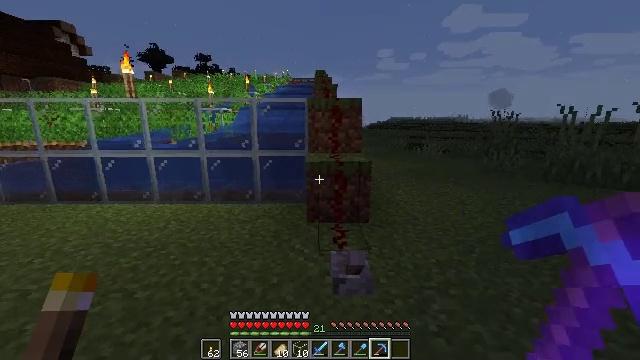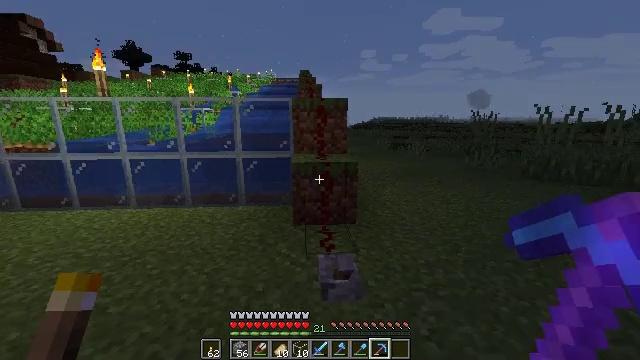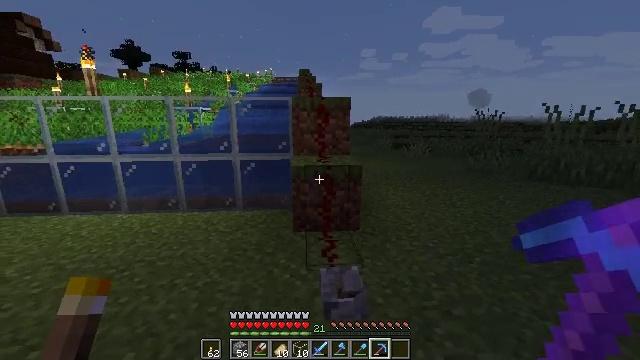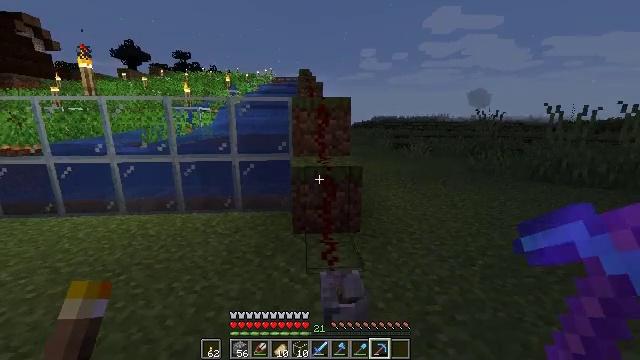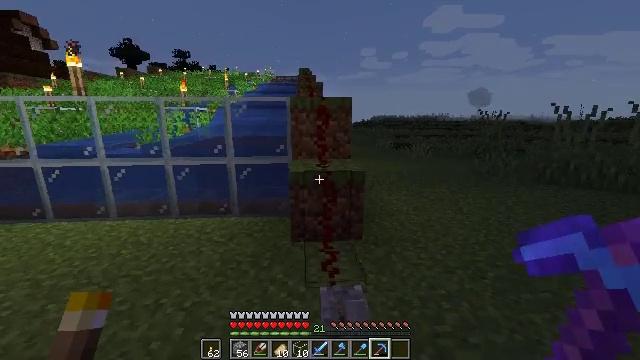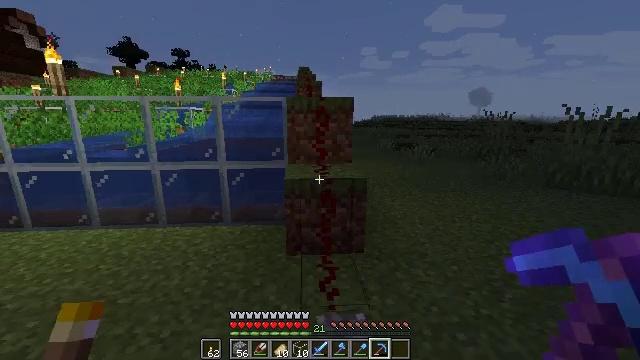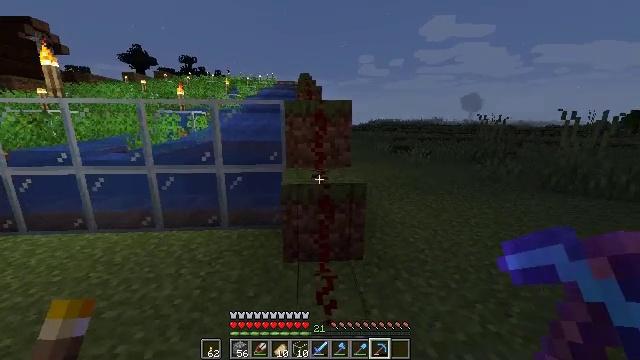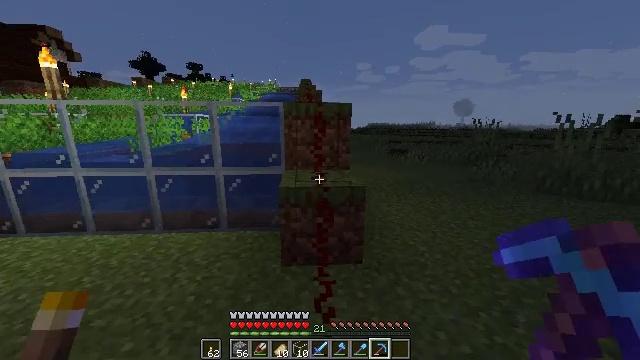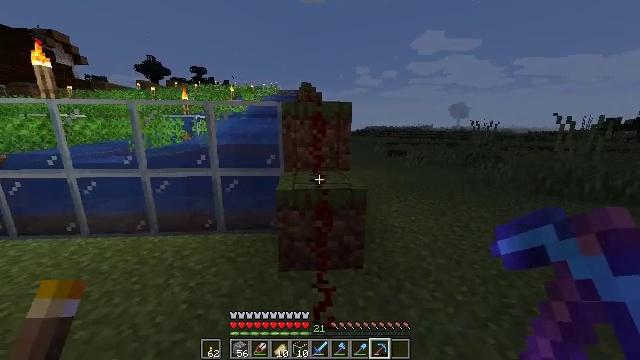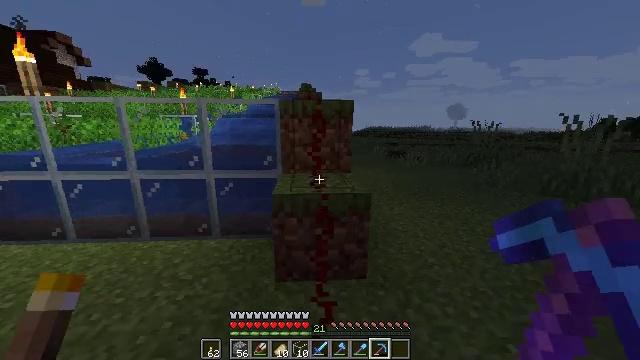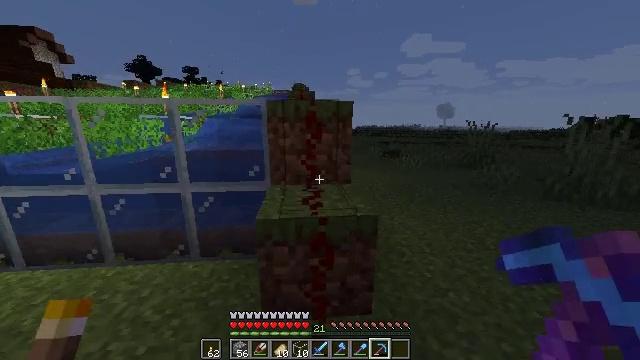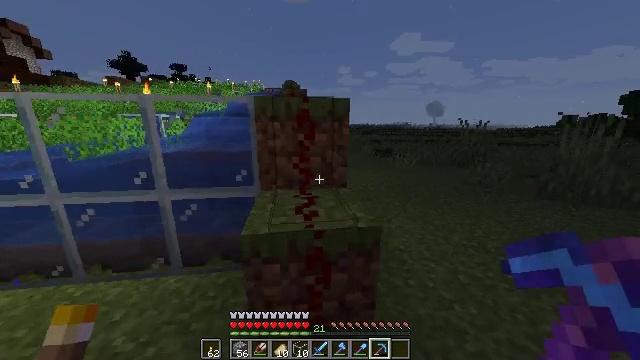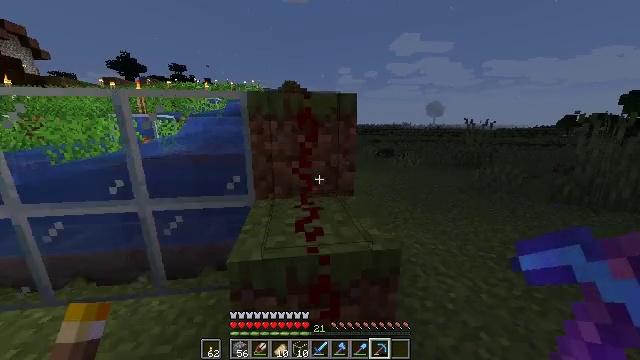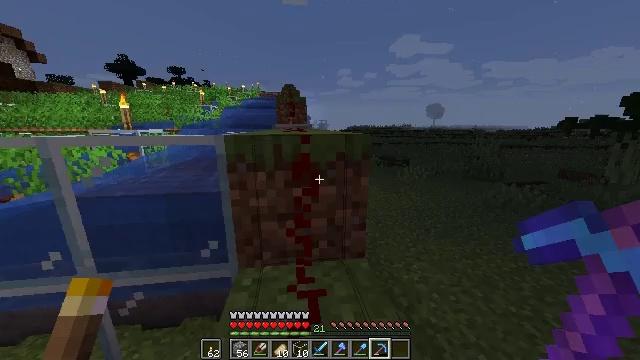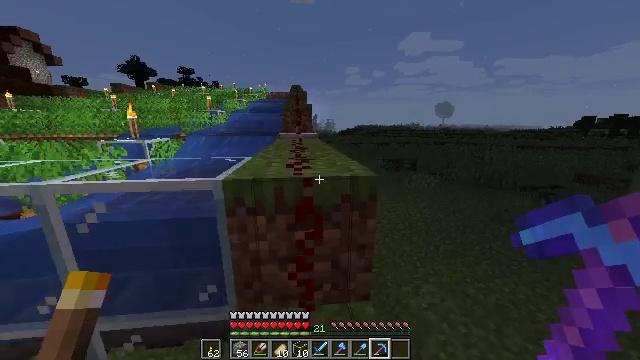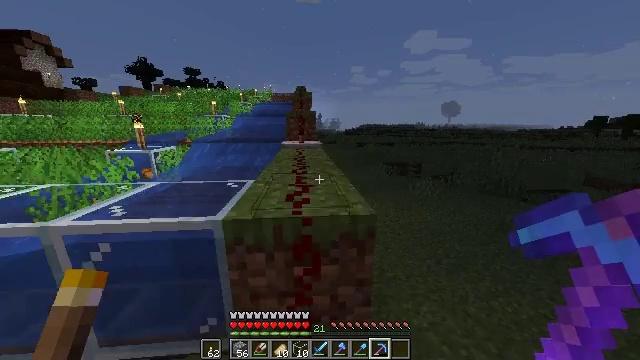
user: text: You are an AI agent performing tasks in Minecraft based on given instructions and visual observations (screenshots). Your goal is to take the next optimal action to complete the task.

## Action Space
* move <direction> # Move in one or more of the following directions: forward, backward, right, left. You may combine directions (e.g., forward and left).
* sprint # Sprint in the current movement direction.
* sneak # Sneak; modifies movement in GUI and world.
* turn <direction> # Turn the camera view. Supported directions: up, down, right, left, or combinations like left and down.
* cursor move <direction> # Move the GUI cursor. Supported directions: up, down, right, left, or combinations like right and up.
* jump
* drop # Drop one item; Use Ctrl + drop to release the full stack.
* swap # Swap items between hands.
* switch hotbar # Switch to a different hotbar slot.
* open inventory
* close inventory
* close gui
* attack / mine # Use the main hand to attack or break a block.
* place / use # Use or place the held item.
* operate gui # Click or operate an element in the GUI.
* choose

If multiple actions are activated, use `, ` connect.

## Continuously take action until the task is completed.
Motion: motion action
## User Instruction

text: Gather redstone wire from the ground.
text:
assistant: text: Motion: move forward, turn right
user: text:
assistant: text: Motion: move forward
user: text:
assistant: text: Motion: move forward
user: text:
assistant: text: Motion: move forward
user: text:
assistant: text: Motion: move forward, sprint
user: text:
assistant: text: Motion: move forward, sprint
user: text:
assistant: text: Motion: move forward, sprint
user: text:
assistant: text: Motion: move forward, sprint
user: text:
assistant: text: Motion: move forward, sprint
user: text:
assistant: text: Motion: move forward, sprint, turn right
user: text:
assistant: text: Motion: move forward, turn right
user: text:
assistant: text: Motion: move forward
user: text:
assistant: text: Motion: move forward, jump
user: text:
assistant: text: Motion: move forward, turn left, jump
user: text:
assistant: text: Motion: move forward, turn left, jump
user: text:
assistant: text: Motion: move forward, jump
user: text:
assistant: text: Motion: move forward, jump
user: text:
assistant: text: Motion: move forward, jump
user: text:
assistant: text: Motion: move forward, jump
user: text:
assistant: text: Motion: move forward, jump
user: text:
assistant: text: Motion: move forward, sprint, jump
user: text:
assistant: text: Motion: move forward, sprint, jump
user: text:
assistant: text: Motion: move forward, sprint, turn left, jump
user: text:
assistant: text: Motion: move forward, sprint, turn left, jump
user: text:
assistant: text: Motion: move forward, jump
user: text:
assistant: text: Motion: move forward, jump
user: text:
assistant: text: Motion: move forward, jump
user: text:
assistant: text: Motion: move forward, jump
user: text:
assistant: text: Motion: move forward, jump
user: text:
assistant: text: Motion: move forward, jump